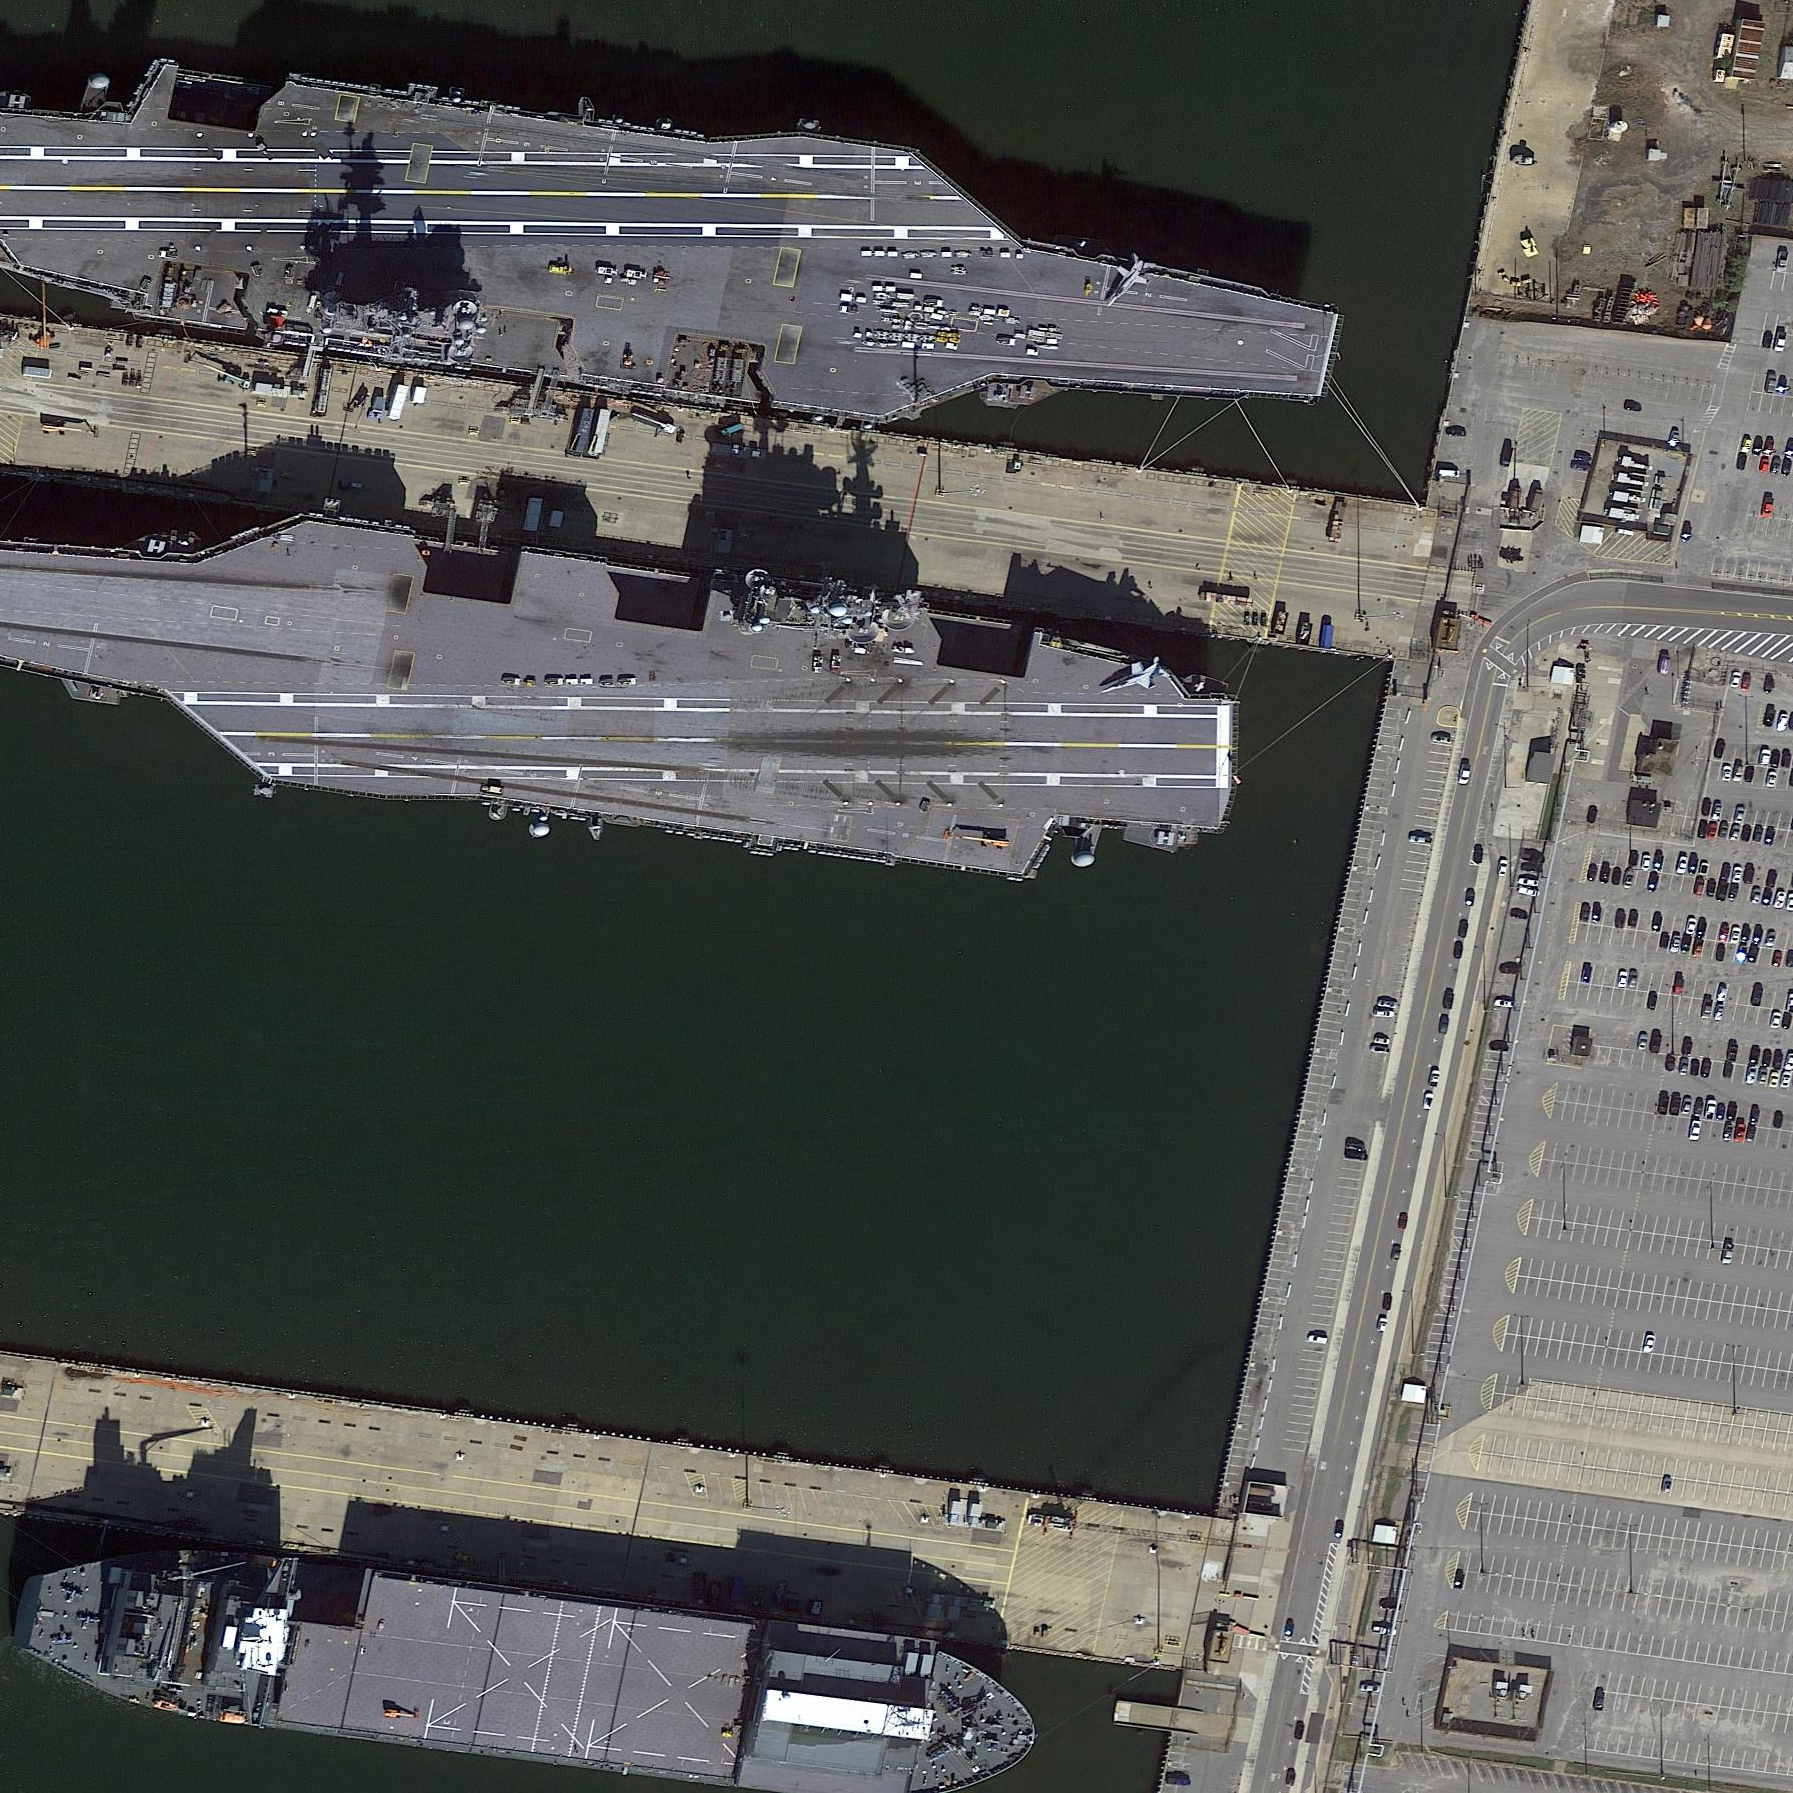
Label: aircraft_carrier